Field crop: tomato
Growth stage: 1
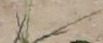
Species: cyperus